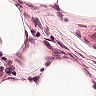
Metastatic tissue present: no